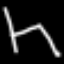
Label: chair